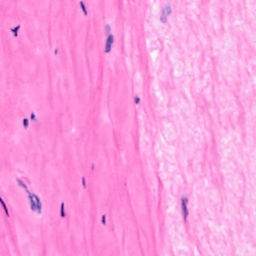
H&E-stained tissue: Breast